Field crop: tomato
Growth stage: 2
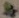
Species: solanum